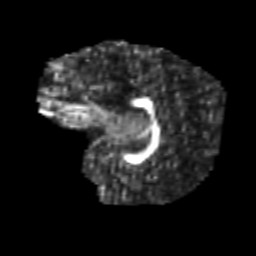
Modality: FA
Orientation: sagittal
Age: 7
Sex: female
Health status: healthy